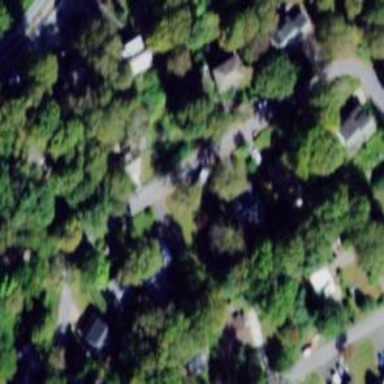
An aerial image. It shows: Residential road.